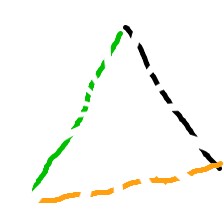
Shape: triangle